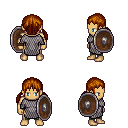
a pixel art fantasy rpg character, male body template, human, tanned skin, chain mail, teal pants, brunette twin-tailed hairstyle, shield, four views (front, back, left, right), 2x2 character sprite sheet, small pixel art, hard edges, no anti-aliasing